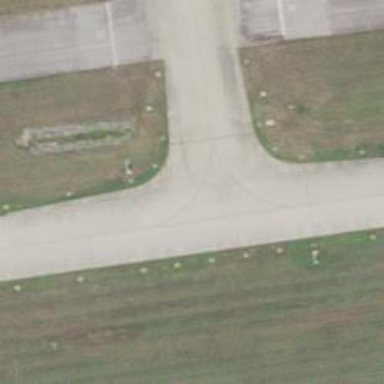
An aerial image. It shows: Image of taxiway at airport.